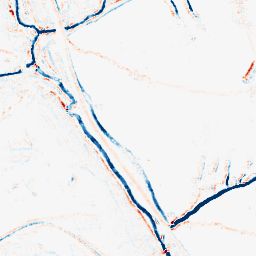
Category: morphological
Decomposition family: morphological_square
Decomposition parameters: operation: average
size: 5
Upsampling method: cubic_mitchell
Upsampling parameters: scale: 8
Upsampling scale: 8